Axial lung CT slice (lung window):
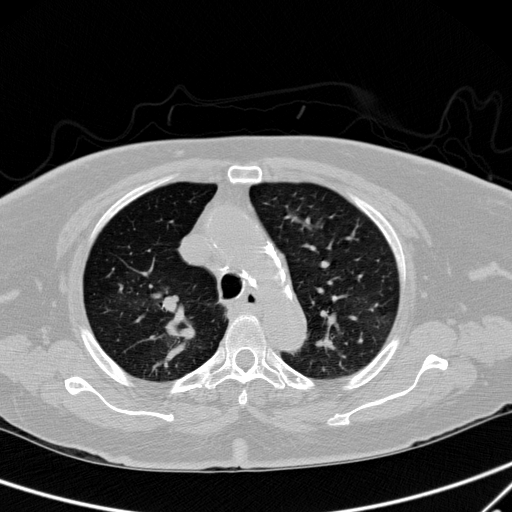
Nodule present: no